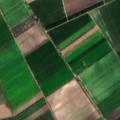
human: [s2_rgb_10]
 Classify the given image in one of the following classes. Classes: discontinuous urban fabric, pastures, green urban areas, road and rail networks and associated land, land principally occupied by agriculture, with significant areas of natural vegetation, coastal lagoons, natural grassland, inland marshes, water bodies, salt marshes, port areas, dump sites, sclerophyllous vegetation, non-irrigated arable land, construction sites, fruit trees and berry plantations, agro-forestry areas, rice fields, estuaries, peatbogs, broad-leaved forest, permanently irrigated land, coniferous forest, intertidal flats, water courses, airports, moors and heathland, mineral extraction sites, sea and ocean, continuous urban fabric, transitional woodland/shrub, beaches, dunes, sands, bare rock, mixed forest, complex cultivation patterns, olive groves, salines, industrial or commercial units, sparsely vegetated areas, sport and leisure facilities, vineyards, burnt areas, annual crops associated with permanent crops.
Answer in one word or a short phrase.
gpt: non-irrigated arable land